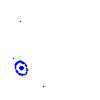
Particle: proton